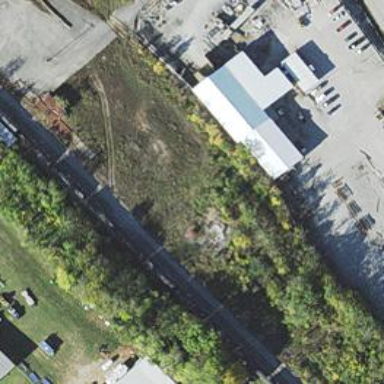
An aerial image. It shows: Railway yard.